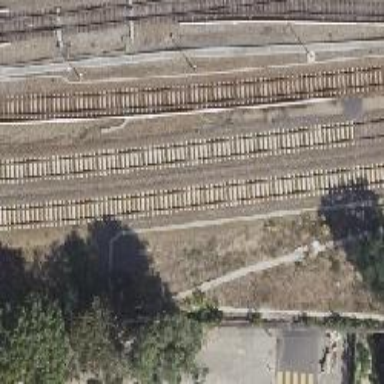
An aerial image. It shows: Railway bridge.